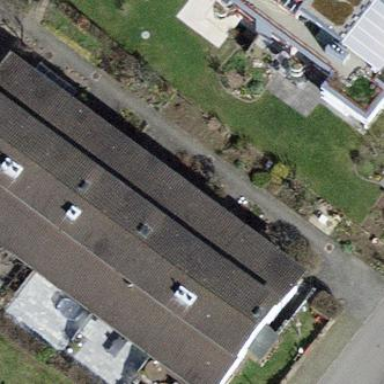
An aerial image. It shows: Terrace building.